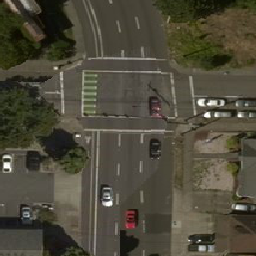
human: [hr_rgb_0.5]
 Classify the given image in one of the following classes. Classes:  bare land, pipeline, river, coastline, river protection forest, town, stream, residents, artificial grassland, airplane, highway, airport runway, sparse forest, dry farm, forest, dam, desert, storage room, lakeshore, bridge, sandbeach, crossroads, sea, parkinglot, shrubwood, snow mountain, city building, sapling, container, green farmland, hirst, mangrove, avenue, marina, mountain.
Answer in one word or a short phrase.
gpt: crossroads